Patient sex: F
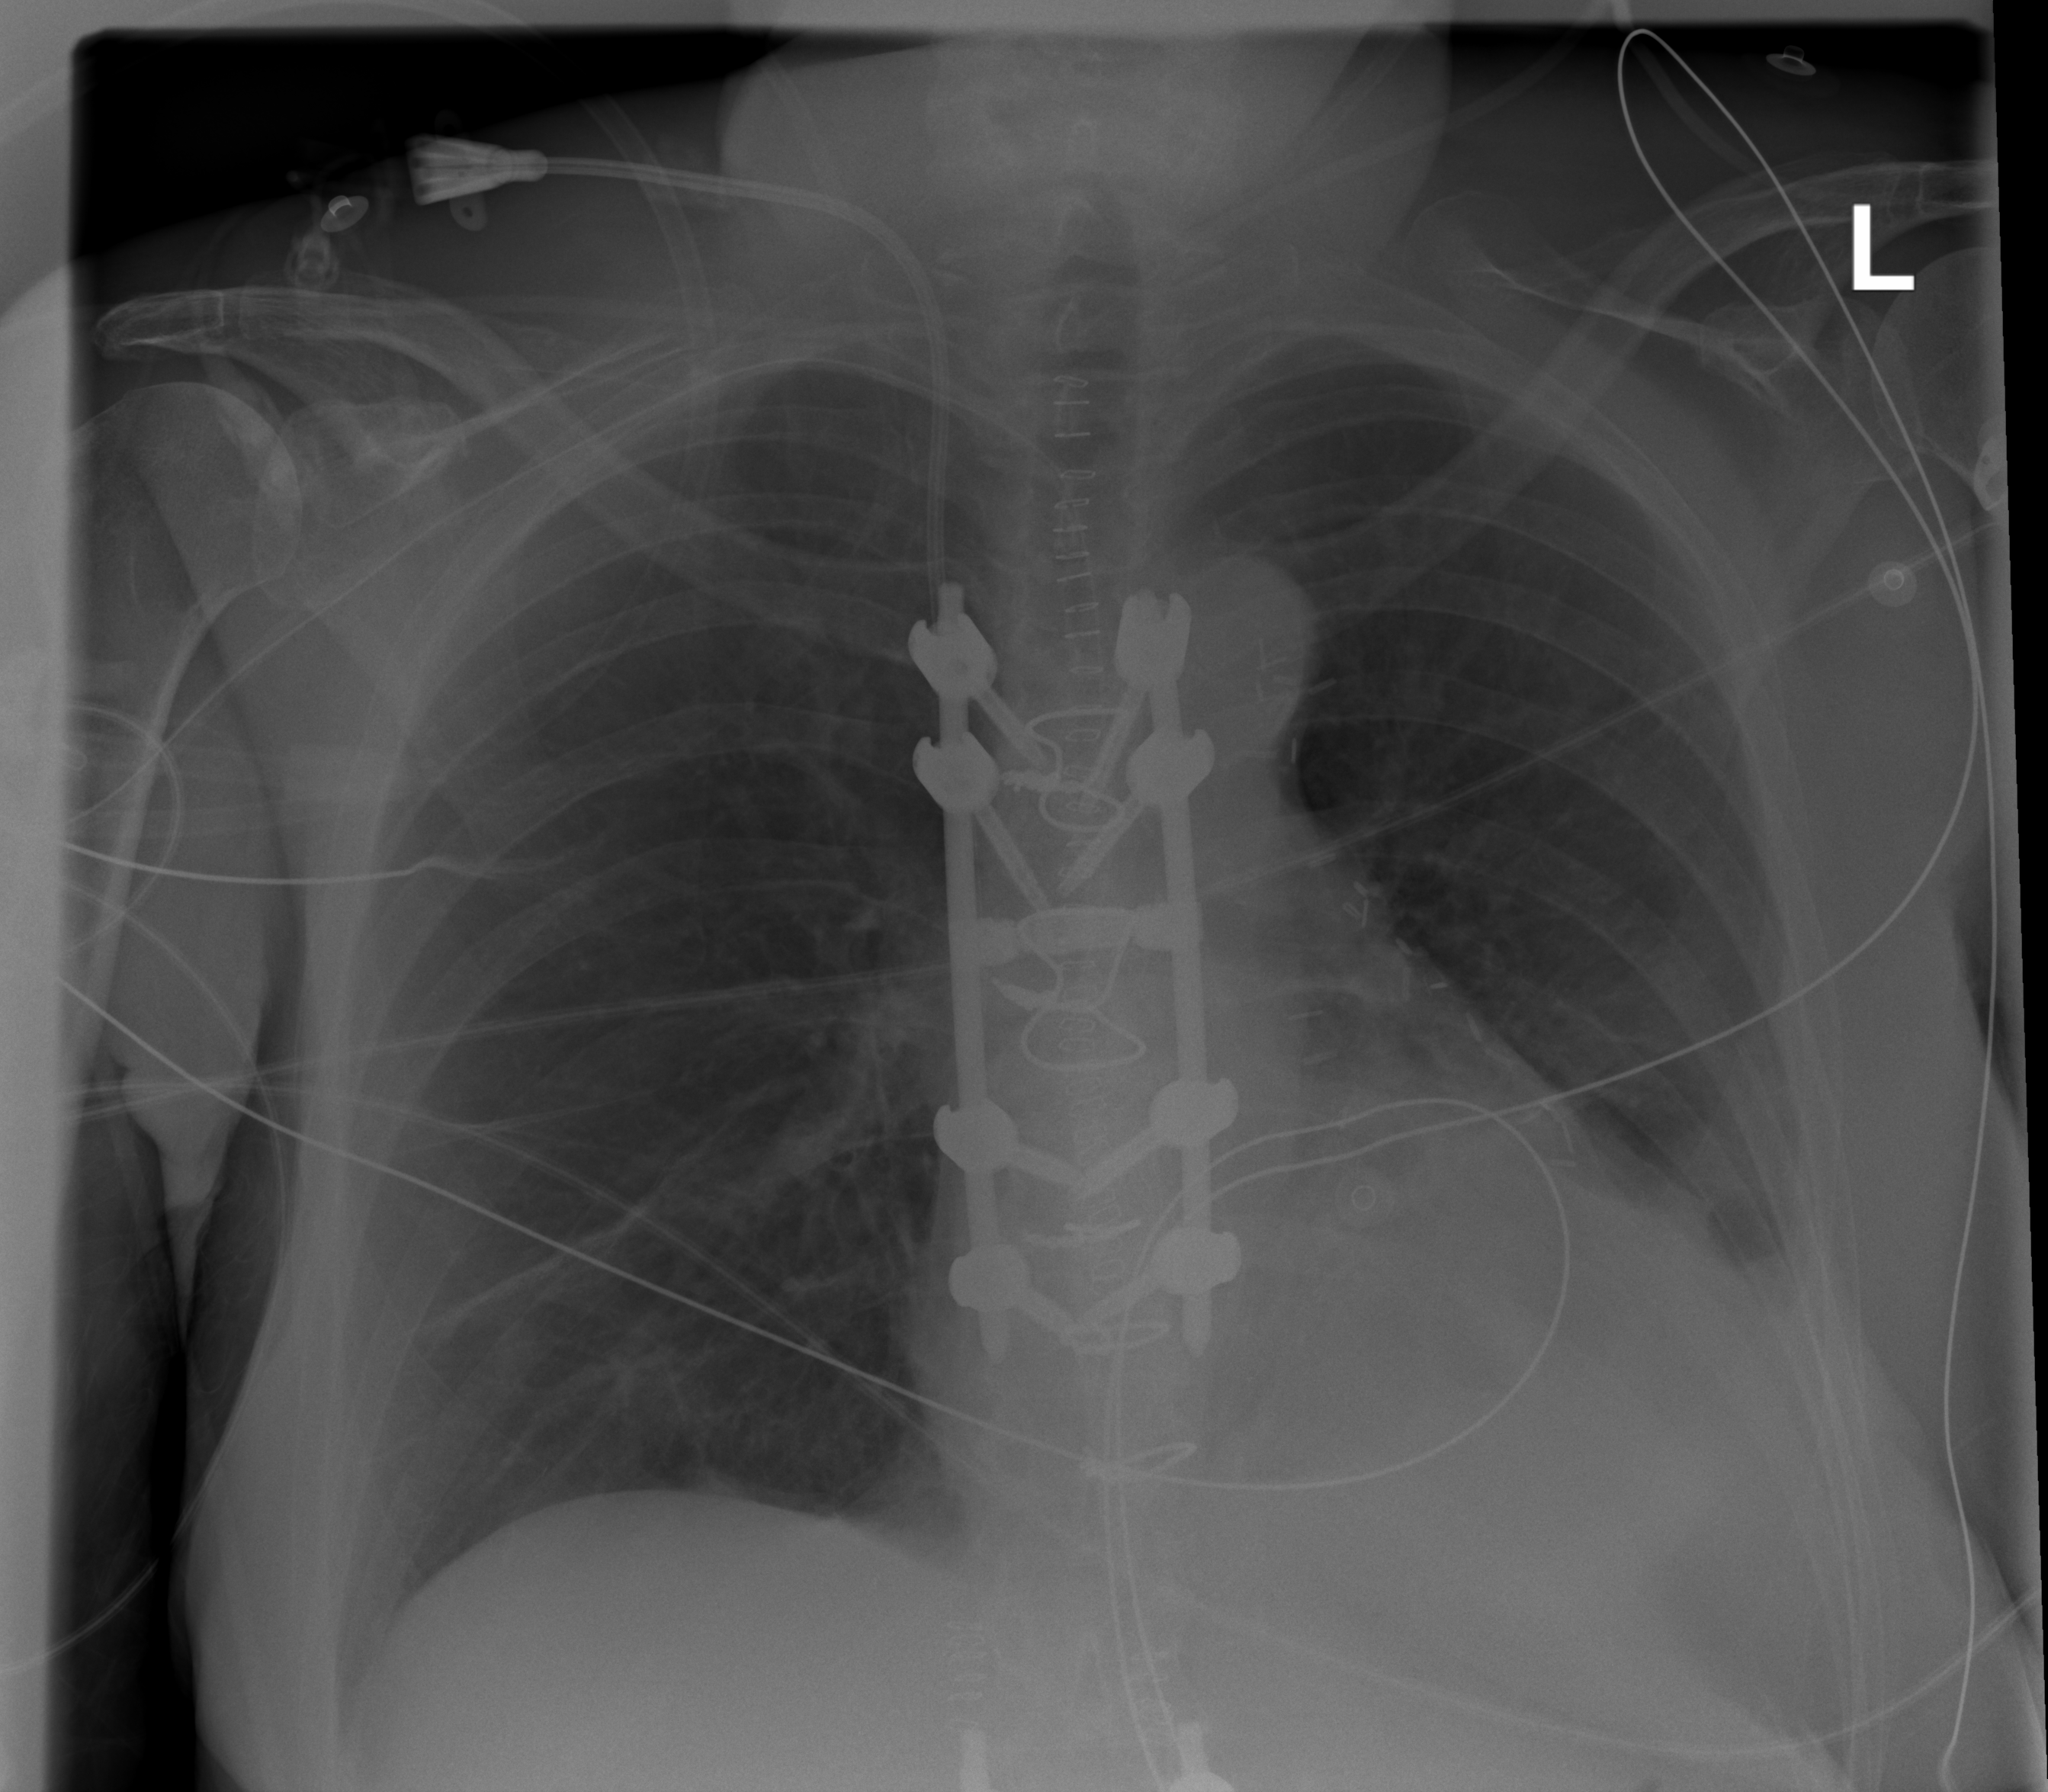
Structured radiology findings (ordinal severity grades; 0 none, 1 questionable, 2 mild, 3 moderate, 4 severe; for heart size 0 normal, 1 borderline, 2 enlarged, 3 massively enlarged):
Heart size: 0
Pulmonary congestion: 0
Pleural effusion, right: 0
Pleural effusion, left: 2
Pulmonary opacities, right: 0
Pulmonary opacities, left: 0
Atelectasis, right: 2
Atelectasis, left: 2